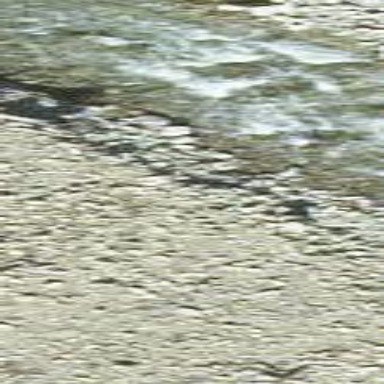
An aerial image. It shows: Terrain covered in shingle.